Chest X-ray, AP view. Patient: 58 years old, sex F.
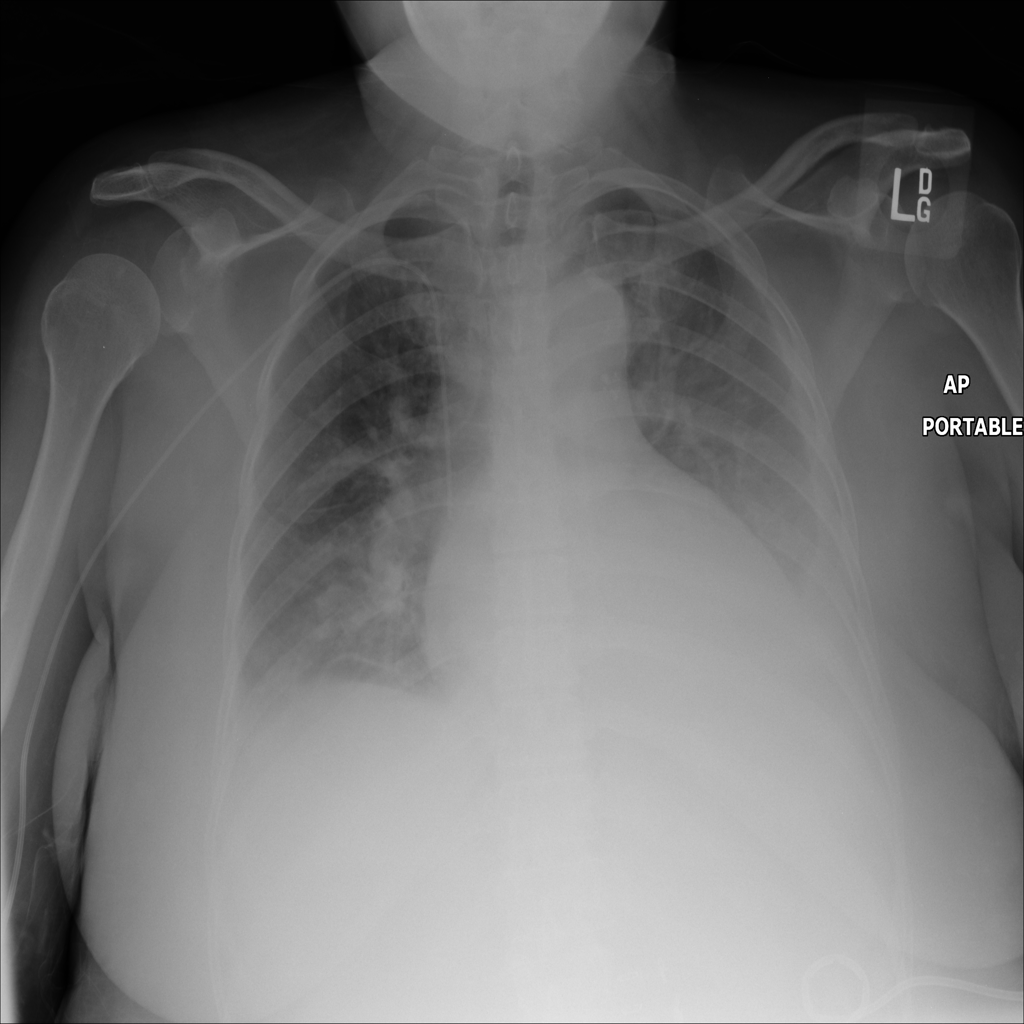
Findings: Atelectasis, Cardiomegaly, Consolidation, Effusion, Mass